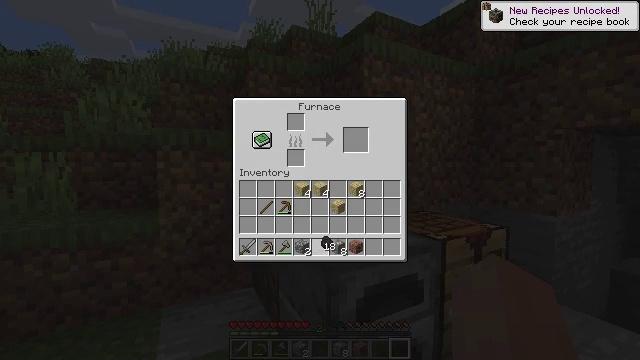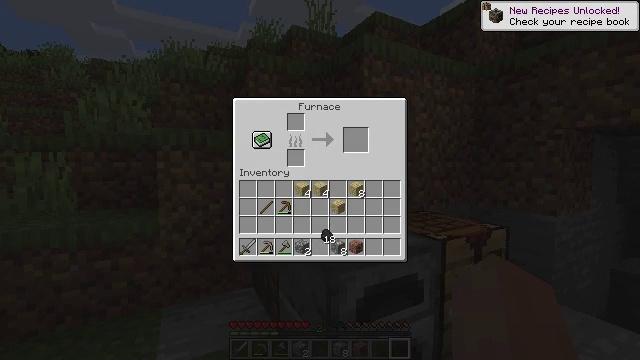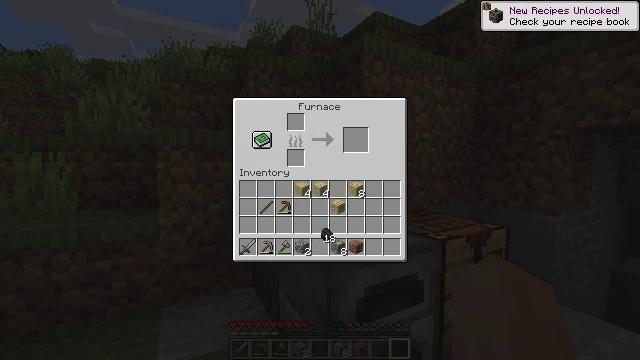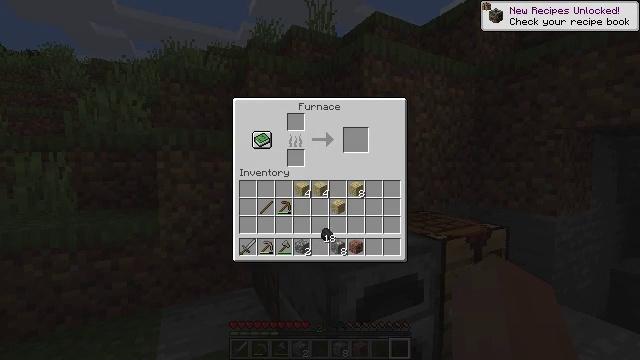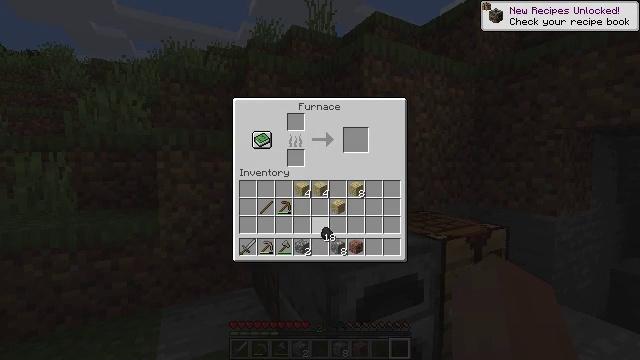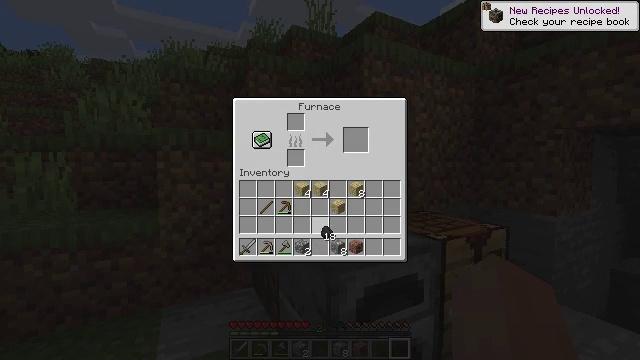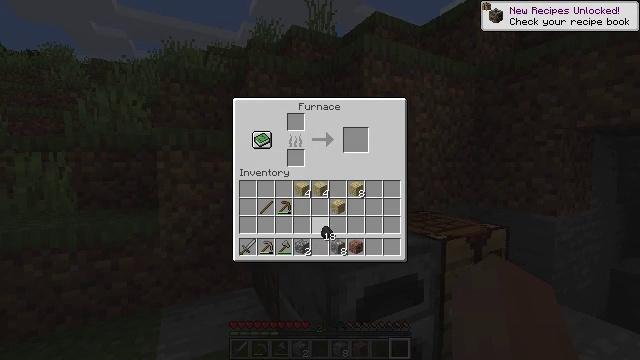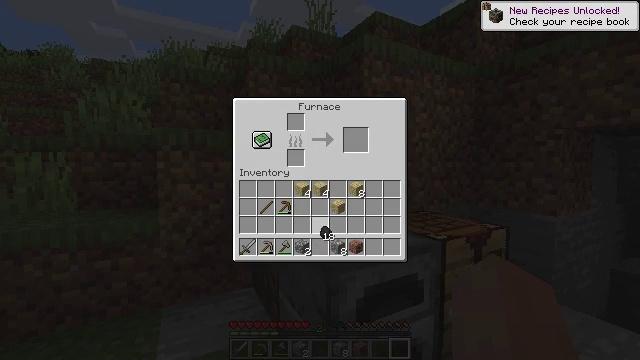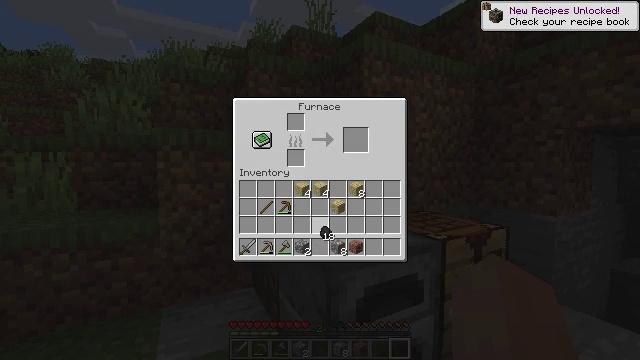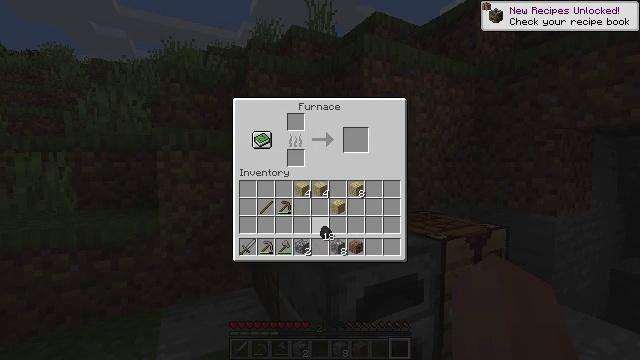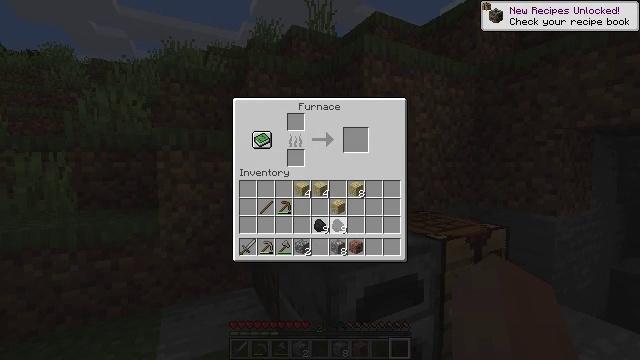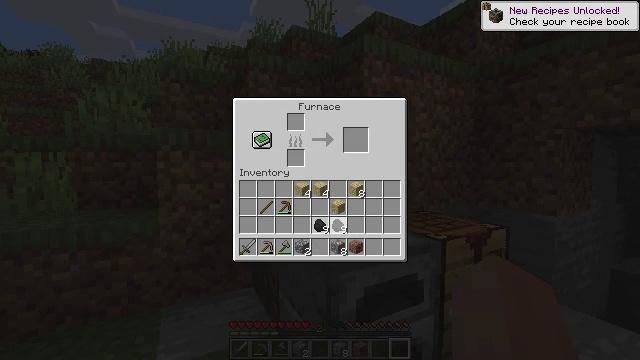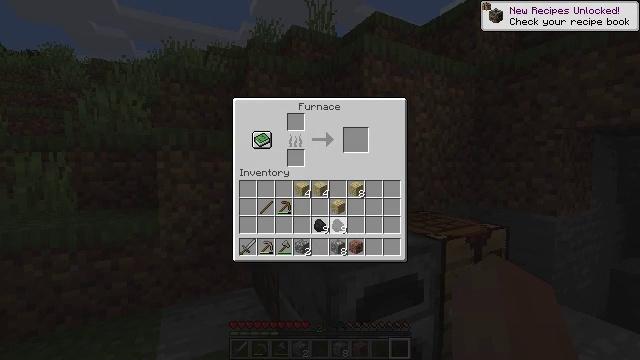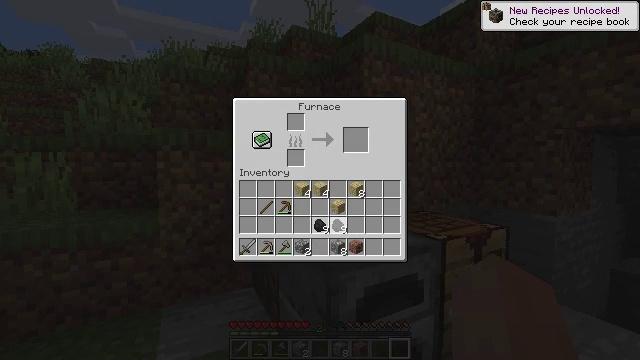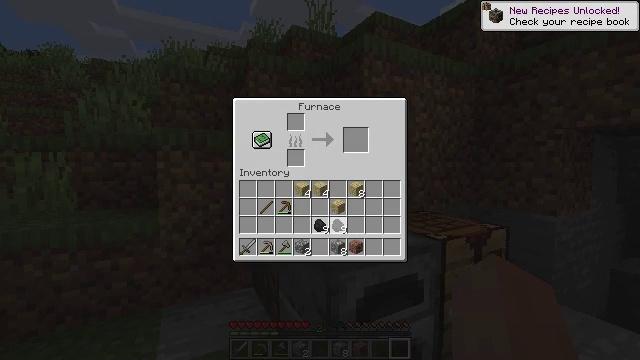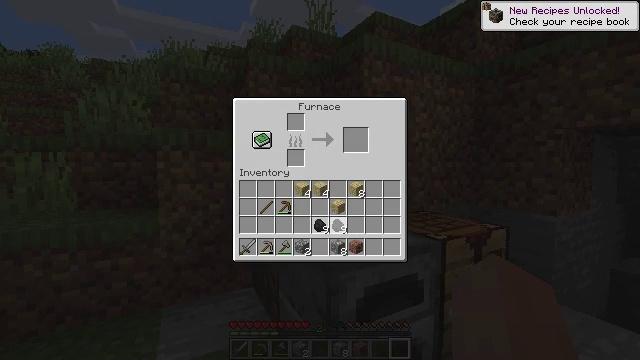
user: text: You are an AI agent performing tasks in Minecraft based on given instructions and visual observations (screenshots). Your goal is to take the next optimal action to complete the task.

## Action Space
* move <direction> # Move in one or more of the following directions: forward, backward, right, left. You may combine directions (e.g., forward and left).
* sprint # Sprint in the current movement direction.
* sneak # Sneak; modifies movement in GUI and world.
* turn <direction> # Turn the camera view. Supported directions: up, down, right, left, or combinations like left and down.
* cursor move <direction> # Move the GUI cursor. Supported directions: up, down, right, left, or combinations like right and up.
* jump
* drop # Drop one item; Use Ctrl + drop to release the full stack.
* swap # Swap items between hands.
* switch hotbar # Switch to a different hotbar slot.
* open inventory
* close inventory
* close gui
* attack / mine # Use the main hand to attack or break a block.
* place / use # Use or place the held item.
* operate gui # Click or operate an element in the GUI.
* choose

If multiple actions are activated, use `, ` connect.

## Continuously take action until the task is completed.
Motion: motion action
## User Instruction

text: Combat the chicken.
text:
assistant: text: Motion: cursor move up
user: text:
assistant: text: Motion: no_op
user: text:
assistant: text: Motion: no_op
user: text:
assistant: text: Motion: no_op
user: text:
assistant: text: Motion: no_op
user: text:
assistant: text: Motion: operate gui
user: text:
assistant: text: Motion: operate gui
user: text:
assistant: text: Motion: operate gui
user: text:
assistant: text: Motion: operate gui
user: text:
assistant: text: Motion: operate gui
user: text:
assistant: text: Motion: operate gui
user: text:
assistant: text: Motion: operate gui
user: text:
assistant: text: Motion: operate gui
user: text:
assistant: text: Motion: operate gui
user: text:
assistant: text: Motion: operate gui
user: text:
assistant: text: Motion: operate gui
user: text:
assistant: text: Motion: operate gui
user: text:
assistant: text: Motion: no_op
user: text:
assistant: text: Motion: no_op
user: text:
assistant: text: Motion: no_op
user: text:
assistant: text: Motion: no_op
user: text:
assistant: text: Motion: no_op
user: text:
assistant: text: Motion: no_op
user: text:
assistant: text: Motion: no_op
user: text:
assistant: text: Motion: no_op
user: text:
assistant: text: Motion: no_op
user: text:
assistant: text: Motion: no_op
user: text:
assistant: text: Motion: no_op
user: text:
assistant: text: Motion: no_op
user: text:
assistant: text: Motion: no_op